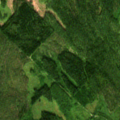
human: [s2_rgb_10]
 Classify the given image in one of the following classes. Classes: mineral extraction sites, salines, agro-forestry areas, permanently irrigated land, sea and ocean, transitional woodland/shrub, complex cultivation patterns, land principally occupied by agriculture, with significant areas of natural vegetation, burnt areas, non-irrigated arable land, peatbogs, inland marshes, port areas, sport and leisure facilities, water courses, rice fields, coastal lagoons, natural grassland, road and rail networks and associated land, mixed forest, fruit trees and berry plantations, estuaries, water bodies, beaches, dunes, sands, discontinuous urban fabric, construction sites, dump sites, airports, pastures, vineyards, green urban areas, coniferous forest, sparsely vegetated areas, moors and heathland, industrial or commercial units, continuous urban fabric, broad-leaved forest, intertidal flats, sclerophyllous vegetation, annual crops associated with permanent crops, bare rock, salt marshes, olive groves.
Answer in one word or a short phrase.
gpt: coniferous forest, mixed forest